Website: walmart
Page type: account-selection
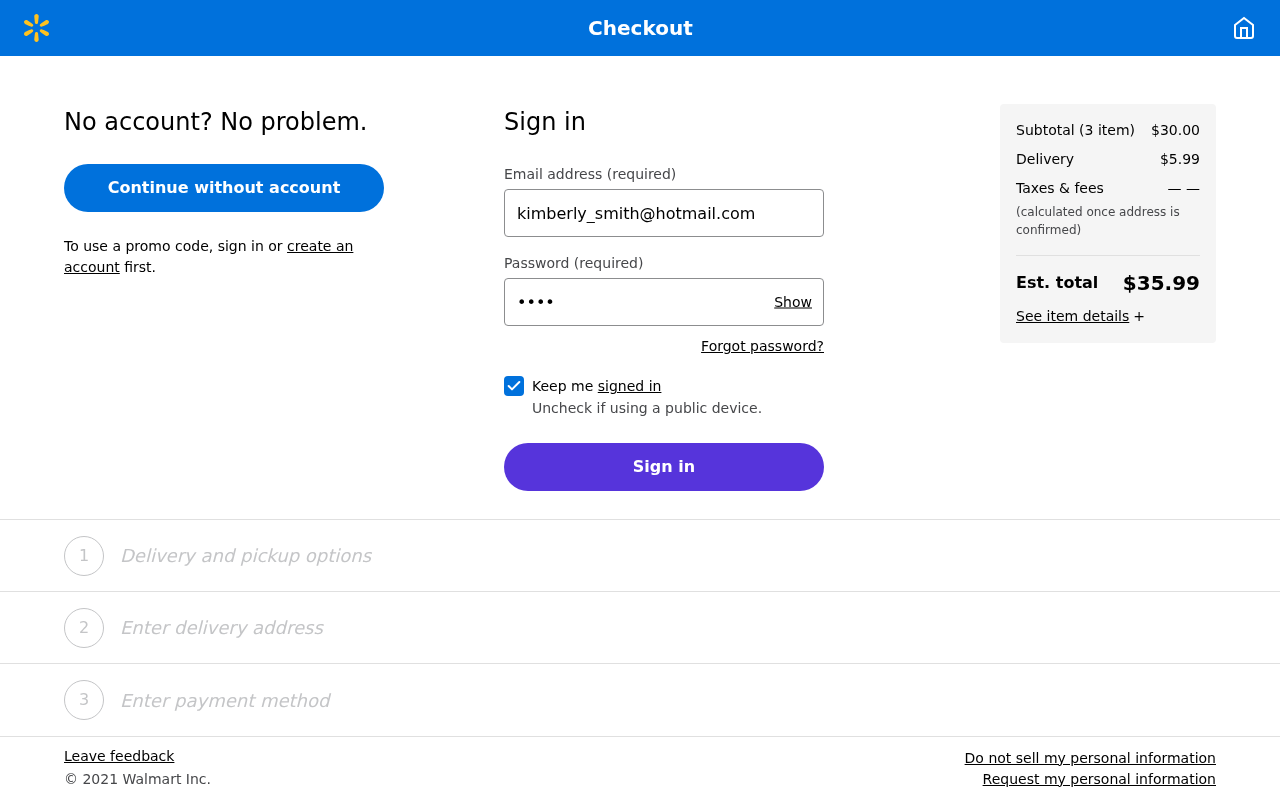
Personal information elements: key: PII_EMAIL
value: kimberly_smith@hotmail.com
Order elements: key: ORDER_NUM_ITEMS
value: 3
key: ORDER_SUBTOTAL
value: $30.00
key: ORDER_SHIPPING_COST
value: $5.99
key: ORDER_TOTAL
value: $35.99